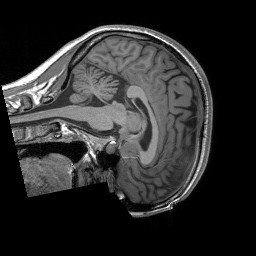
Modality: T1w
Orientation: sagittal